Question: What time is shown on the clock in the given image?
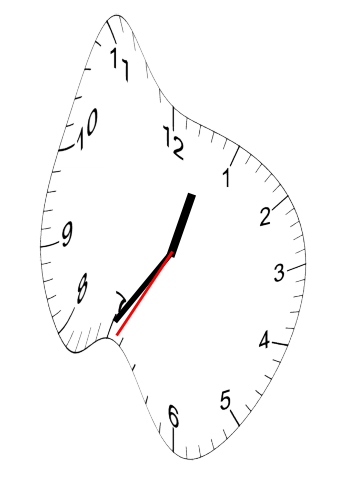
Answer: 12:35:35